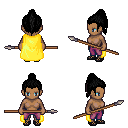
a pixel art fantasy rpg character, female body template, human, dark skin, yellow cape, magenta pants, black long topknot hairstyle, ghillies, spear, four views (front, back, left, right), 2x2 character sprite sheet, small pixel art, hard edges, no anti-aliasing